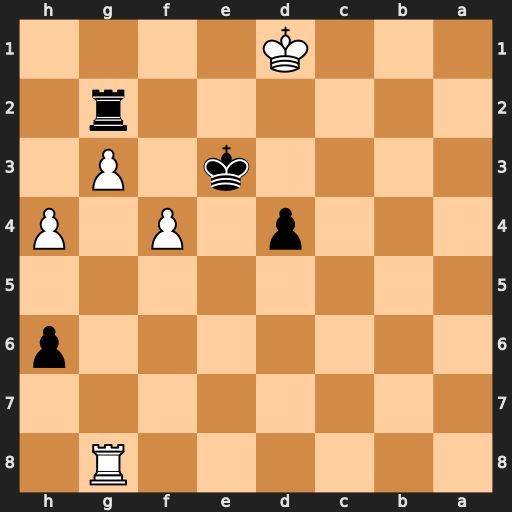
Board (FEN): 6R1/8/7p/8/3p1P1P/4k1P1/6r1/3K4
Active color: b
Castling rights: -
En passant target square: -
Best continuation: Rg1+ Kc2 d3+ Kc3 Rc1+